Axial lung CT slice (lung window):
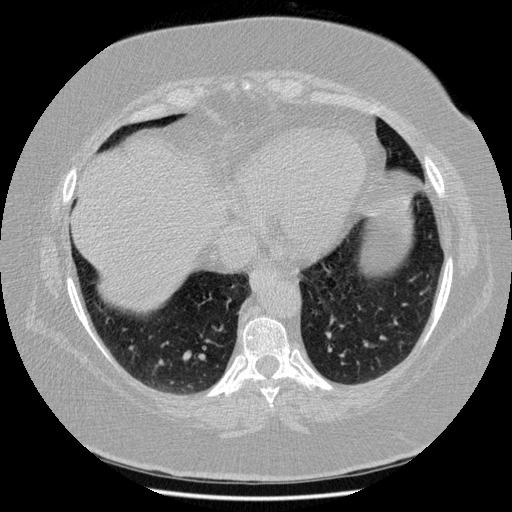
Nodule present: no